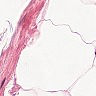
Metastatic tissue present: no